Question: I am making a very simple app with 15 screens. And when i run this command flutter run --release. My release apk size is 26.2mb, which is very large.
My flutter doctor:
'''
Doctor summary (to see all details, run flutter doctor -v):
[] Flutter (Channel stable, 1.20.2, on Linux, locale en_US.UTF-8)
[] Android toolchain - develop for Android devices (Android SDK version 30.0.1)
[] Android Studio (version 4.0)
[!] Connected device
! No devices available
! Doctor found issues in 1 category.
'''
My pubspec.yaml file contain these dependencies:
'''
cupertino_icons: ^0.1.3
flutter_svg: ^0.18.0
provider: any
image_picker: ^0.6.7+4
menu_button: ^1.2.1
pin_code_fields: ^5.0.1
flutter_pdfview:
path_provider:
http:
'''

These files takes the more space. Is there any way that we can reduce the release apk size. For apps like this, the size is very large. In my previous flutter sdk version 1.17 the release apk size of 30 screen app is not more than 15 mb.
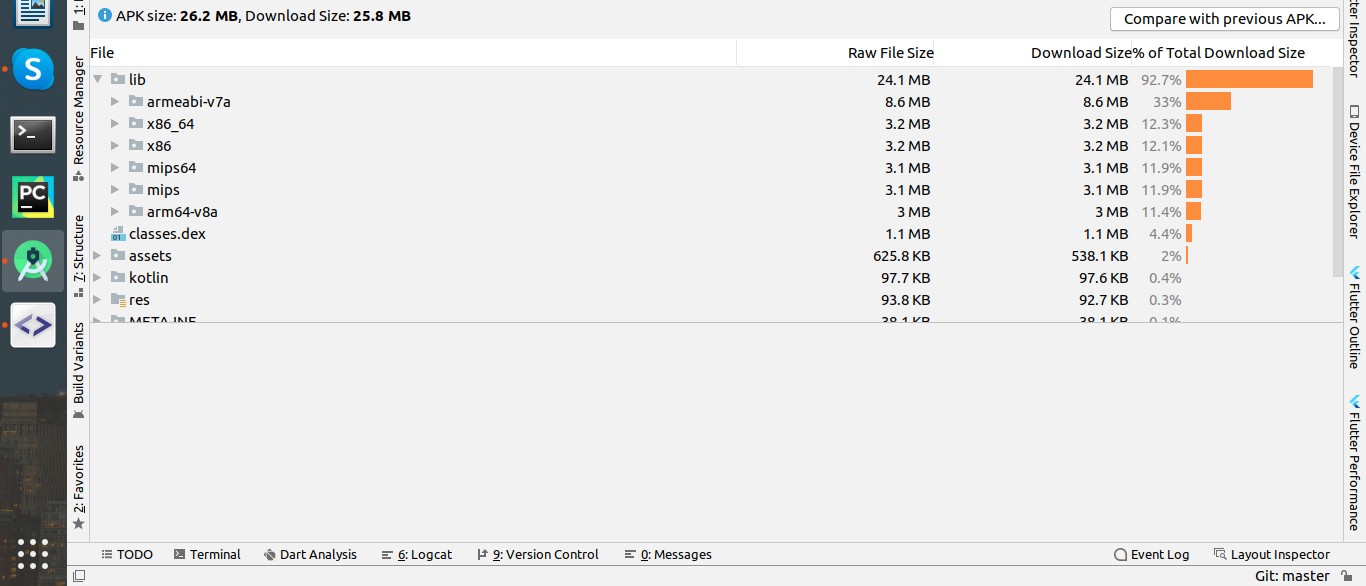
Answer: From your screenshot what is shown is the size of the appbundle (created for all android platforms) which is the total of all apk (for all android platform) and not size of a single platform apk. The reason is 'flutter run --release' by default will build the appbundle which is the recommended way to build appbundle when you upload to playstore. Playstore will generate the apk for each device separately for download (arm64-v8, armeabi-v7a and x86_64).
So in your case, to generate a proper apk for size measurement, run:
'''
flutter build apk --target-platform=<YOUR_TARGET_PLATFORM>
'''
or this (will generate 2 APKs)
'''
flutter build apk --split-per-abi
'''
for more details please refer <URL>